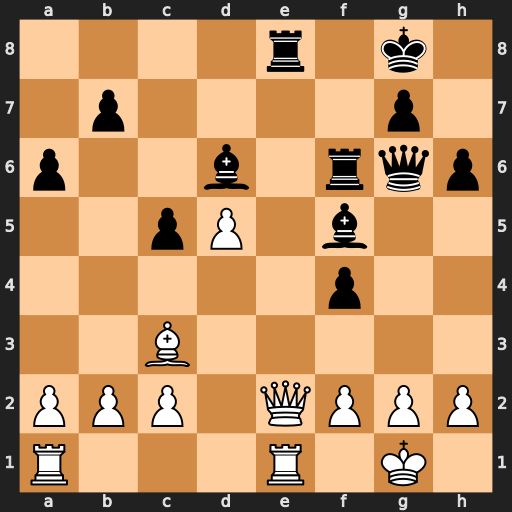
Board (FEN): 4r1k1/1p4p1/p2b1rqp/2pP1b2/5p2/2B5/PPP1QPPP/R3R1K1
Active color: w
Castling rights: -
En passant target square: -
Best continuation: Qxe8+ Qxe8 Rxe8+